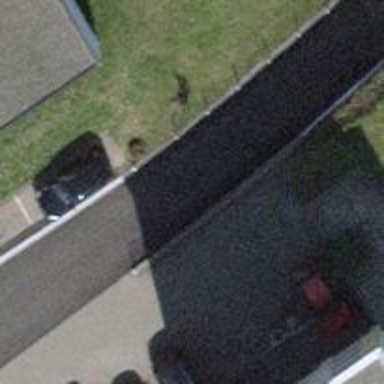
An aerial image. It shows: Paved footway.